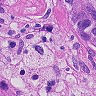
Metastatic tissue present: yes